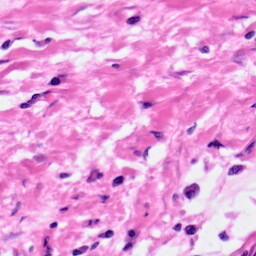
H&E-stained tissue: Pancreatic